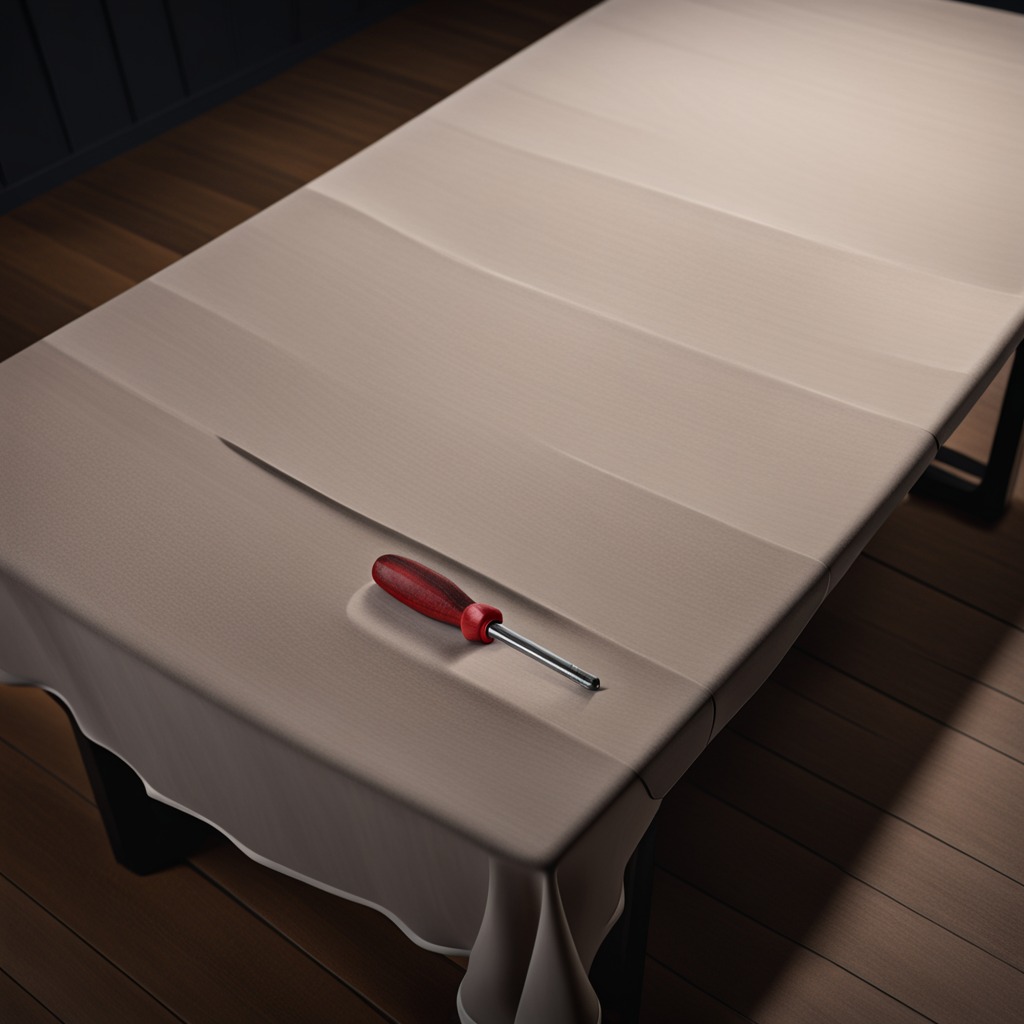
A screwdriver is lying on the wooden table.